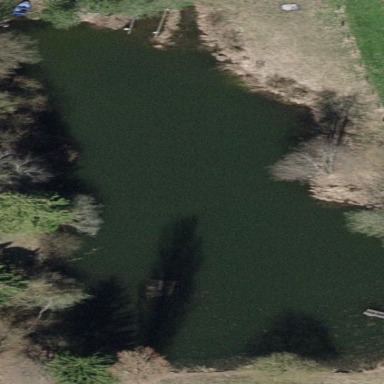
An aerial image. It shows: Serene pond surrounded by nature.